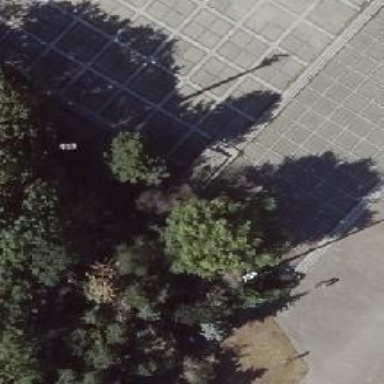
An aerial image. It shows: Ramped footway.